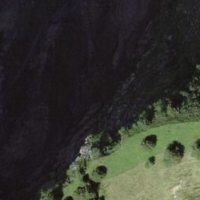
EUNIS habitat code: 43
Species observed at this site:
Corvus corone
Cyanistes caeruleus
Lophophanes cristatus
Linaria cannabina
Troglodytes troglodytes
Pyrrhula pyrrhula
Prunella modularis
Turdus viscivorus
Fringilla coelebs
Buteo buteo
Prunella collaris
Spinus spinus
Turdus merula
Erithacus rubecula
Phoenicurus ochruros
Sitta europaea
Nucifraga caryocatactes
Certhia familiaris
Tichodroma muraria
Pyrrhocorax graculus
Falco tinnunculus
Periparus ater